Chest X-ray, PA view. Patient: 57 years old, sex F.
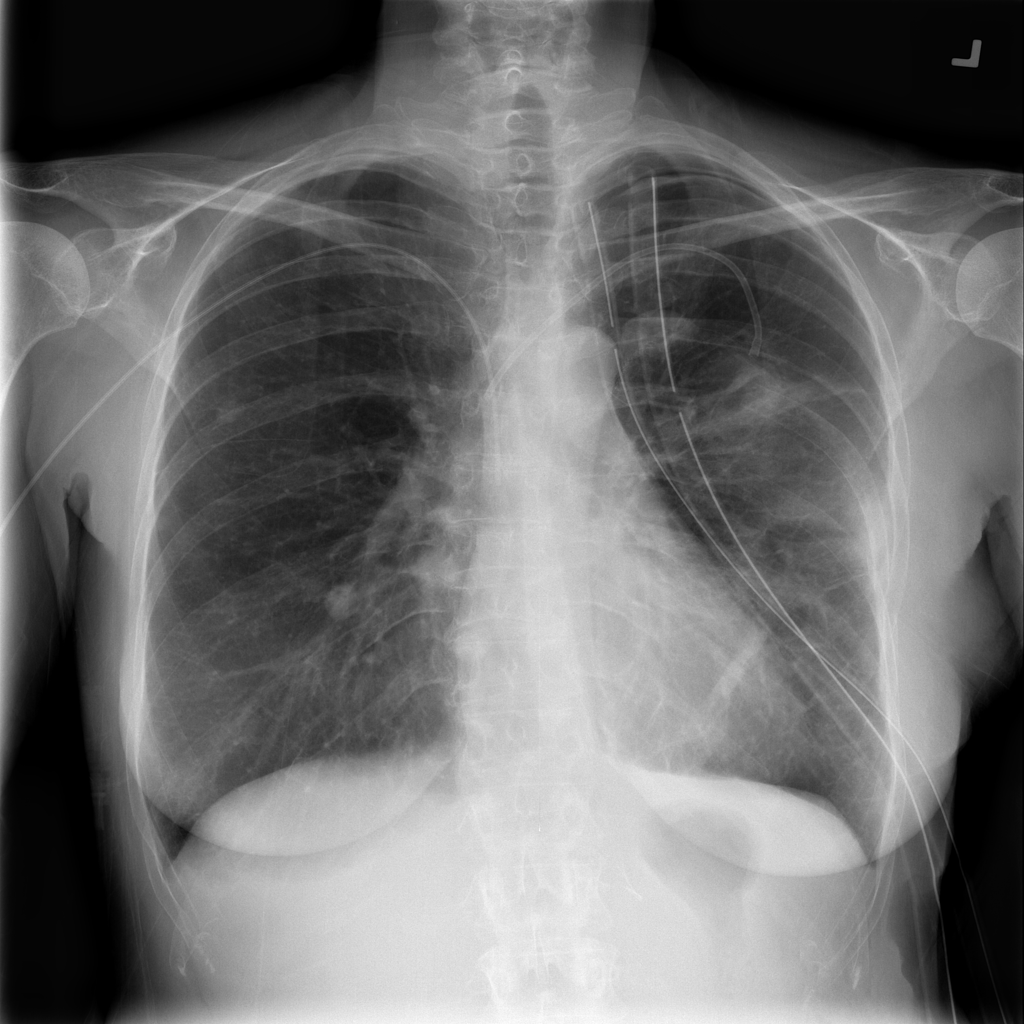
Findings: Pneumothorax